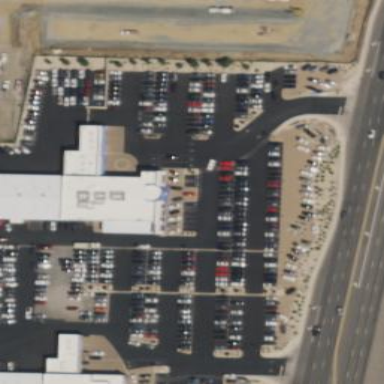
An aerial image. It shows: Building that houses car shop.